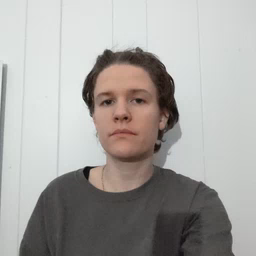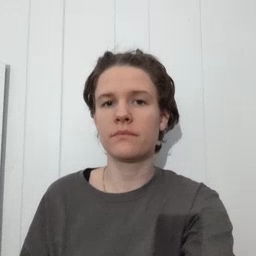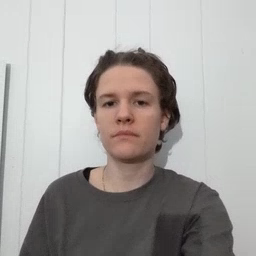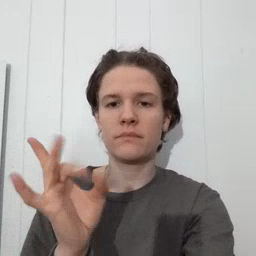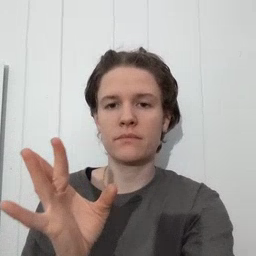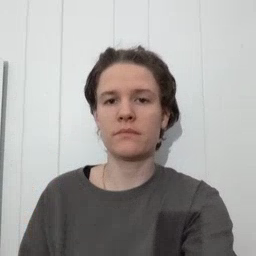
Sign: yucky